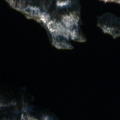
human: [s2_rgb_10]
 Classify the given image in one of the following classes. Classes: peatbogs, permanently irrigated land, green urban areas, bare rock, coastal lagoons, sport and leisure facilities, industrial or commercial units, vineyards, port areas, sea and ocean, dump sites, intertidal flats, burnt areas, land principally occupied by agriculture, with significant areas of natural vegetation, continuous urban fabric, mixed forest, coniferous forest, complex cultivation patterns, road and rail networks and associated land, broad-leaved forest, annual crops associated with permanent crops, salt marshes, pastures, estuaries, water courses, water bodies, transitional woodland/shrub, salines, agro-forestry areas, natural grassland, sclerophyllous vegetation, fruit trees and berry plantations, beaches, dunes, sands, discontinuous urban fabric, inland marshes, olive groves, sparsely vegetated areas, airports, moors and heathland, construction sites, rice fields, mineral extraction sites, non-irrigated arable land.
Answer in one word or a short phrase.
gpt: coniferous forest, mixed forest, water bodies